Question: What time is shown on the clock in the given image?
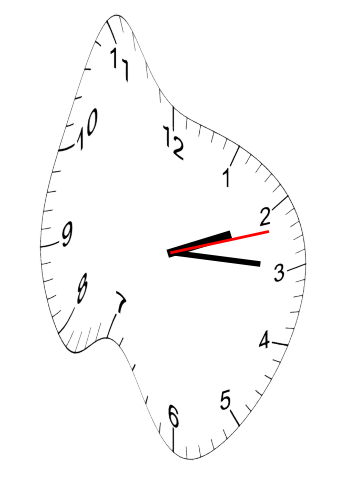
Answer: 02:15:12